Question: I have a crystal report like this:

In this crystal report i have 2 sub reports
> 1.Delparkingtype.rpt
2.DelivaryDetailedrpt
i want to show DelivaryDetailedrpt headers where ever showing DelivaryDetailedrpt report
i try to set property repeat on horizontal pages..but that is not affecting any where..
so what i have to do
if any one know how to show subreport header to show where ever sub report showing..please help me
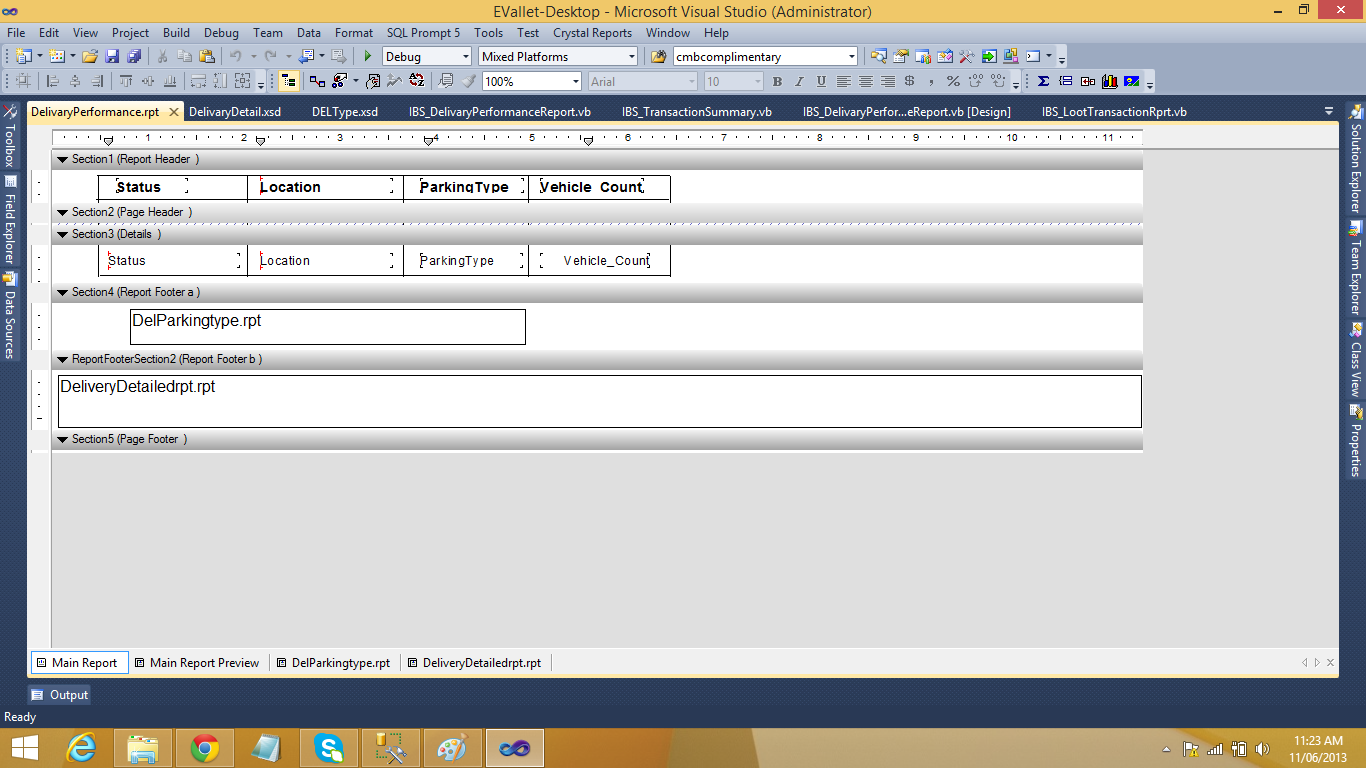
Answer: Subreports don't have Page Headers or Footers, but there is a workaround to getting them displayed by creating a "dummy" group. A great tutorial on how to do this can be found <URL>.